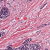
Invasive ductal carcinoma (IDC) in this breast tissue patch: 1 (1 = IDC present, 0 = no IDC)